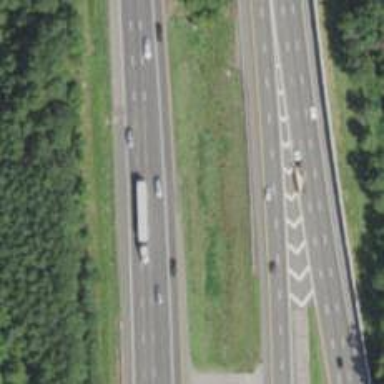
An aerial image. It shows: Motorway junction.